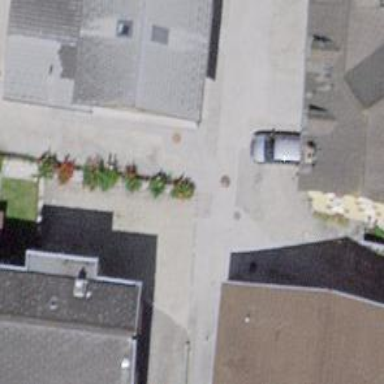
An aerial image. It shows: Alley with asphalt surface designated as service road.